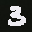
Label: 3